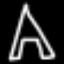
Label: The Eiffel Tower